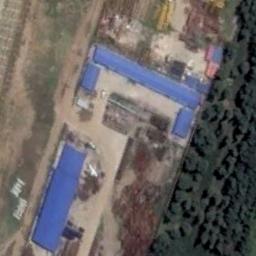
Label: industrial_area